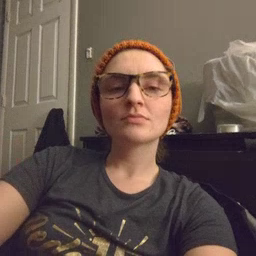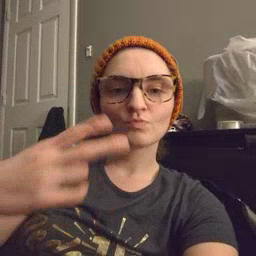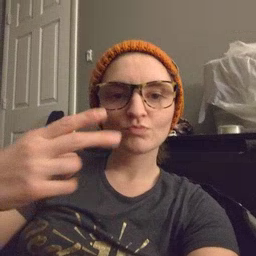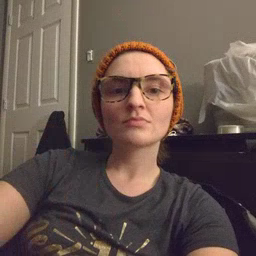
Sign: scissors